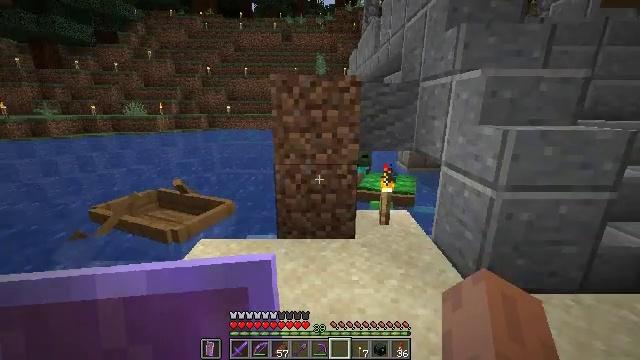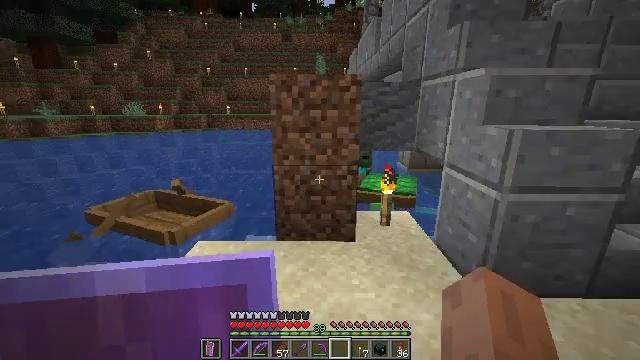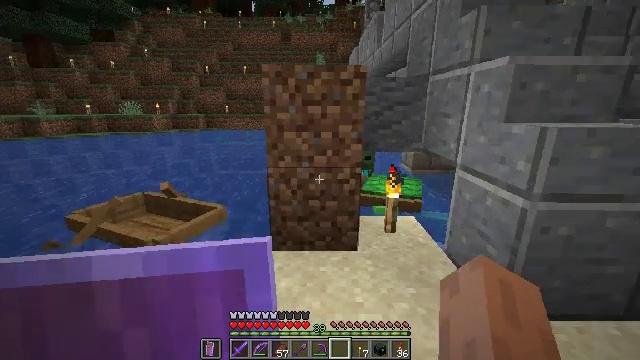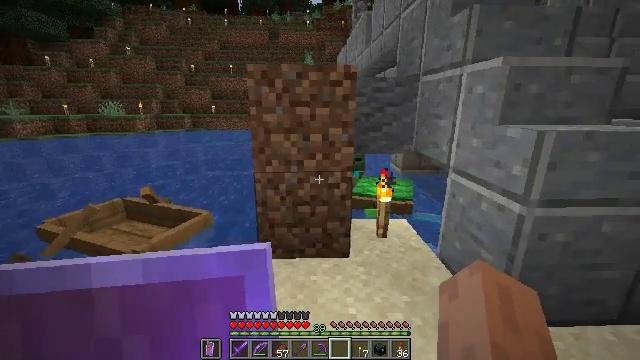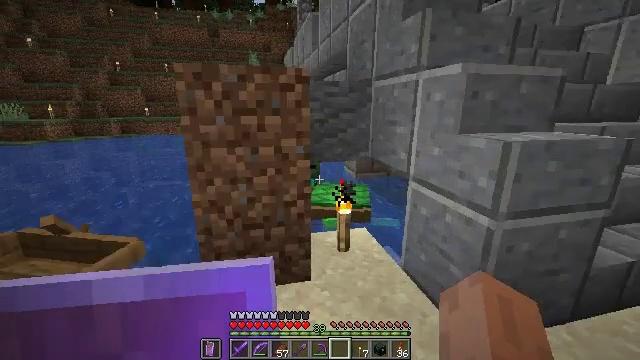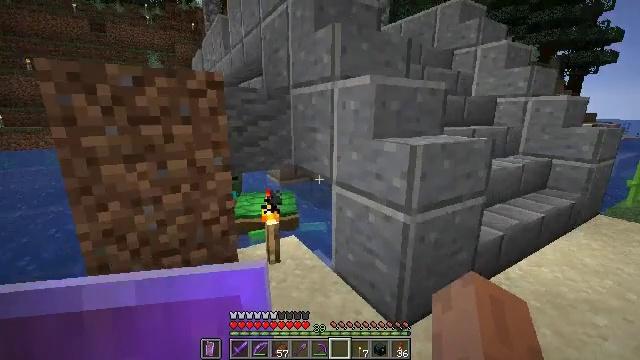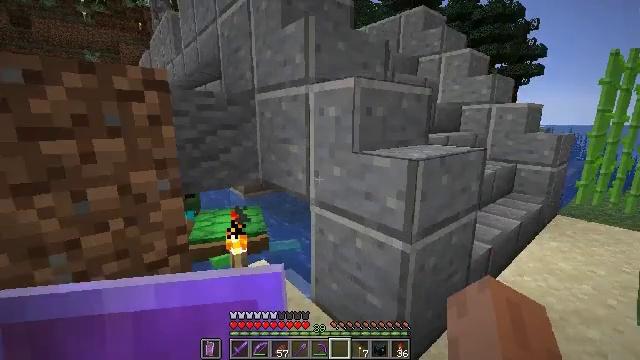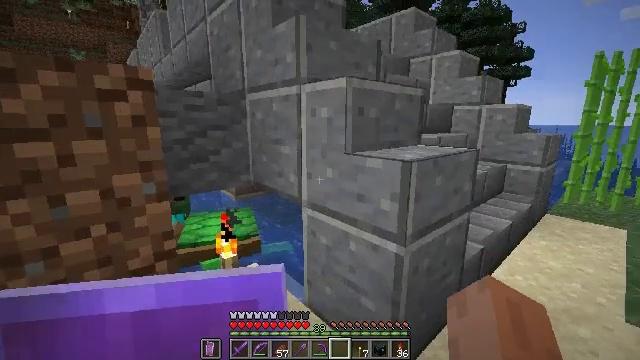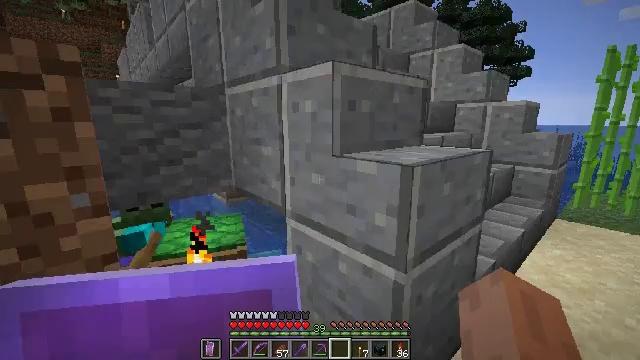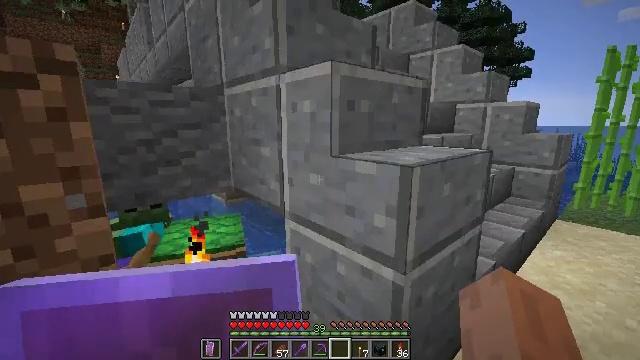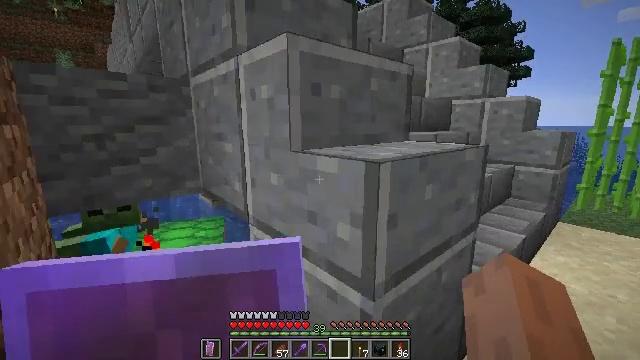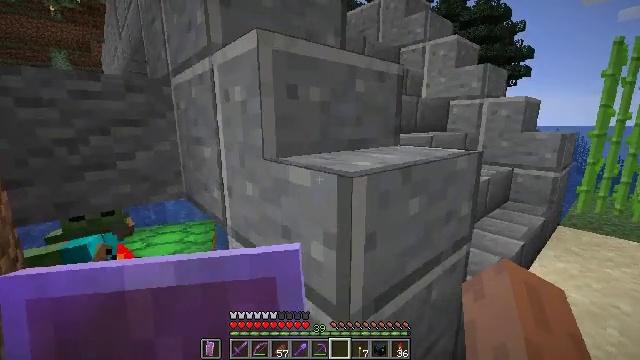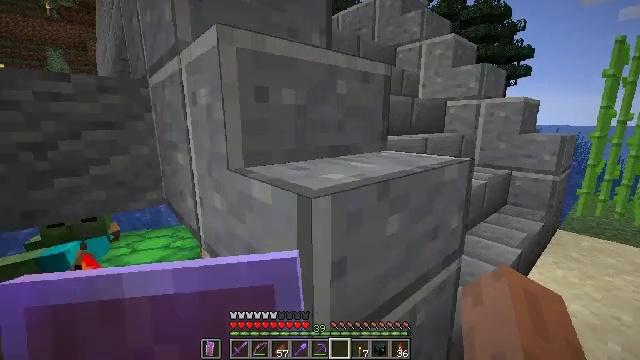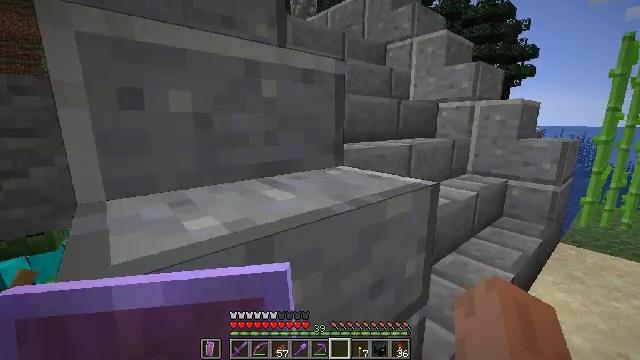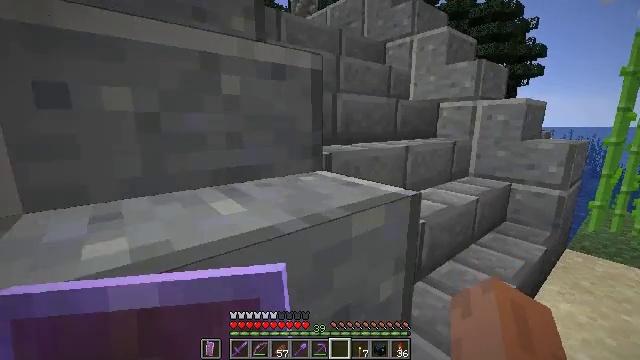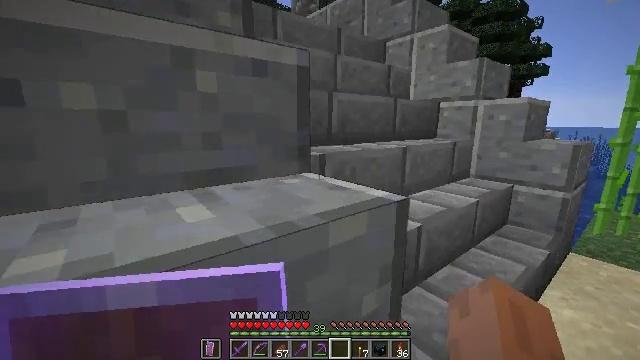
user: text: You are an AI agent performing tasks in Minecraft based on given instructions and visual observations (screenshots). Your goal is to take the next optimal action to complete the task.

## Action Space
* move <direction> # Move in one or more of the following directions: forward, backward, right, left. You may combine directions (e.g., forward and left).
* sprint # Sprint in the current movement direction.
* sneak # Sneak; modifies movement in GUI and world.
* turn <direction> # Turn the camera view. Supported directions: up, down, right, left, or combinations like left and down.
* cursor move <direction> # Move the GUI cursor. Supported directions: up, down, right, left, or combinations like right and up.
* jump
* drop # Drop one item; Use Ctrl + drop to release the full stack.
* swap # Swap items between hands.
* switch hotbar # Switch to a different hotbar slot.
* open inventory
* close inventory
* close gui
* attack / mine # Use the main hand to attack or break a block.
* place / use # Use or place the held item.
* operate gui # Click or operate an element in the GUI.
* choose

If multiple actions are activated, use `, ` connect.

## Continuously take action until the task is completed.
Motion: motion action
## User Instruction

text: Interact with a furnace to make glass.
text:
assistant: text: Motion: move forward
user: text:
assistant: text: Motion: move forward
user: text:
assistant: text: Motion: move forward, turn right
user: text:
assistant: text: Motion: move forward, turn right
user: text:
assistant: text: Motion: move forward, turn right and up
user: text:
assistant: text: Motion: move forward, turn right and up
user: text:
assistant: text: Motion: move forward and move right, turn right
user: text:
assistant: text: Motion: move forward and move right
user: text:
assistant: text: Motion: move forward and move right
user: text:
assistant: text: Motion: move forward and move right
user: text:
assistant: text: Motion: move forward and move right
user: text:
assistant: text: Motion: move forward and move right
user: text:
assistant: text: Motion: move forward and move right
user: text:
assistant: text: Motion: move forward and move right, turn left
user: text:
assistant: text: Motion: move forward and move right
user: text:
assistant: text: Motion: move forward and move right
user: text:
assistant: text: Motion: move forward and move right
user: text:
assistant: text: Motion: move forward and move right, turn left
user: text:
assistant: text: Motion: move forward and move right, turn left
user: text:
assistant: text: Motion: move forward and move right, turn left
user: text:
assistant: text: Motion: move forward and move right, turn left
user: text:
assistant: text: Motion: move forward, turn left
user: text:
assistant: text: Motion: move forward, sprint, turn left
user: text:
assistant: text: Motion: move forward, sprint, turn left
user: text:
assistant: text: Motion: move forward, sprint, turn left
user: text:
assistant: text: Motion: move forward, sprint
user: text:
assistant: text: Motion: move forward, sprint
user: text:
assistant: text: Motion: move forward, sprint, turn left
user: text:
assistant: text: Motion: move forward, sprint, turn left and down
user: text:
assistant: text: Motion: move forward, sprint, turn left